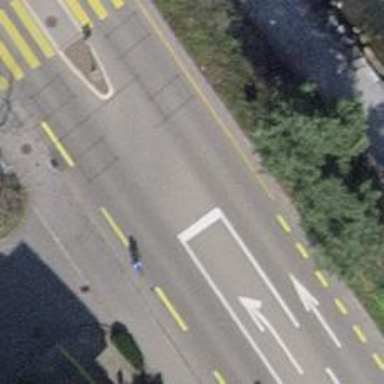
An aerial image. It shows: Primary road with asphalt surface and designated cycle lane.